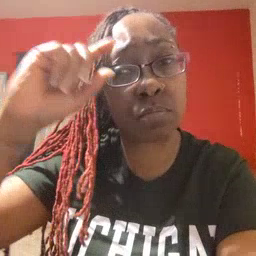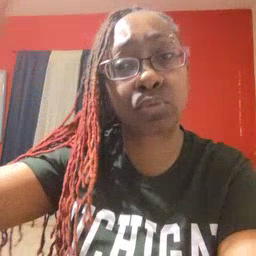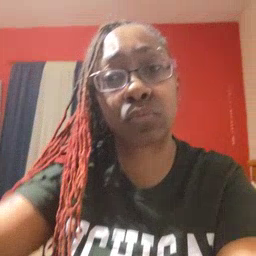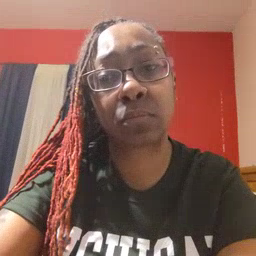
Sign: moon